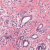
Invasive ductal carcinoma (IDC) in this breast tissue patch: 0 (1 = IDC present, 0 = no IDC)